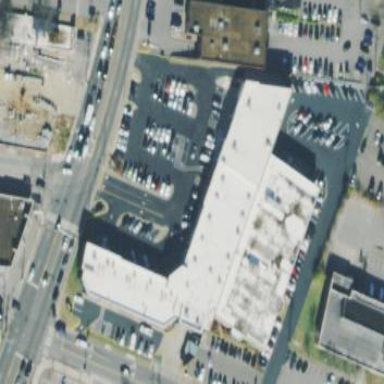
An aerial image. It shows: Commercial building.